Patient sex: F
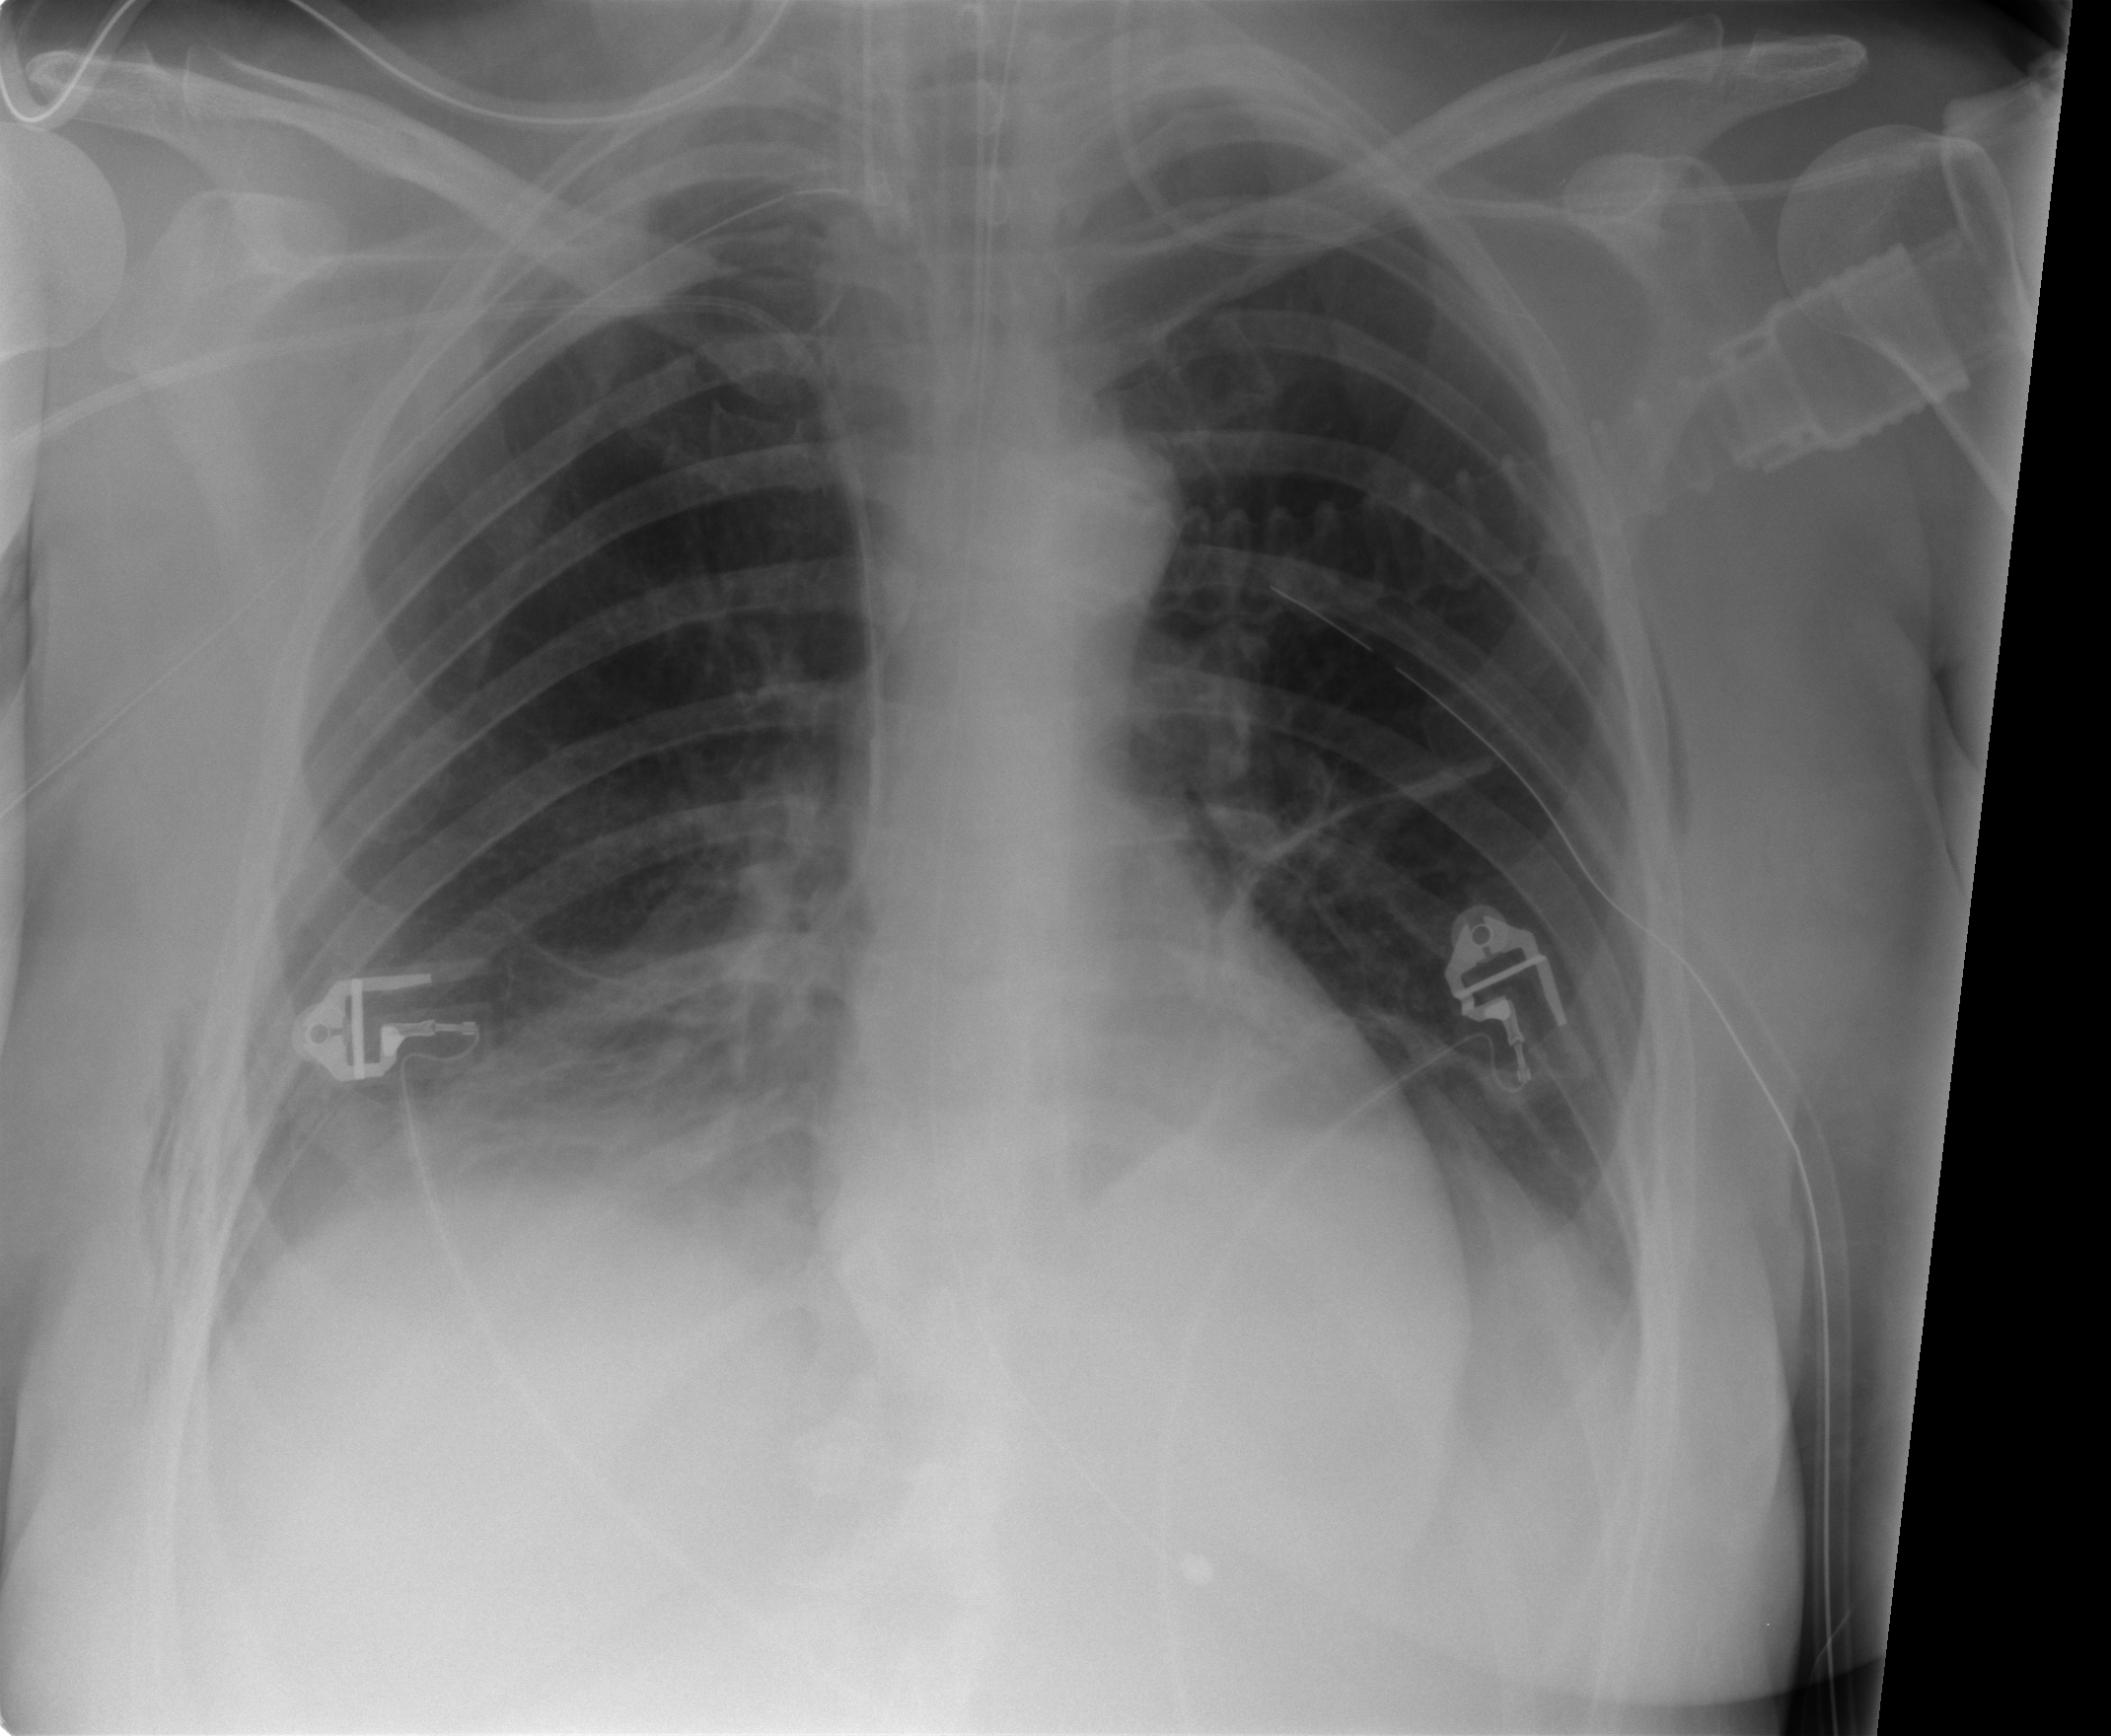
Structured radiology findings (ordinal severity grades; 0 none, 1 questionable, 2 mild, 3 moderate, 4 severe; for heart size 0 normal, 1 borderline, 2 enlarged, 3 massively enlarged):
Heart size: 0
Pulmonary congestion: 0
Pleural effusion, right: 0
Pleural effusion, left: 0
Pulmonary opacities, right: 2
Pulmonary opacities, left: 0
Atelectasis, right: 2
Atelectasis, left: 2